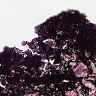
Metastatic tissue present: no